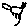
Label: cat